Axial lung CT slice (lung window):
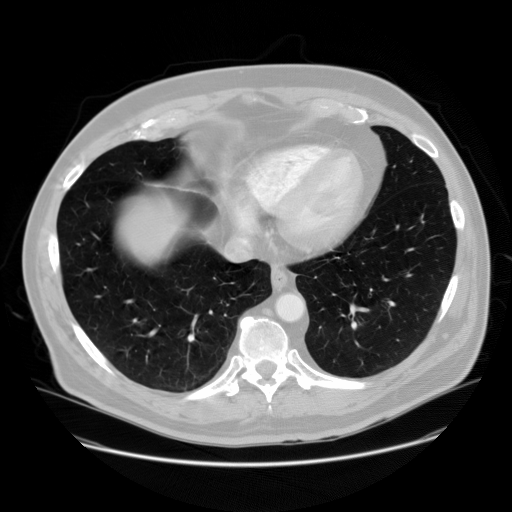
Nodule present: no